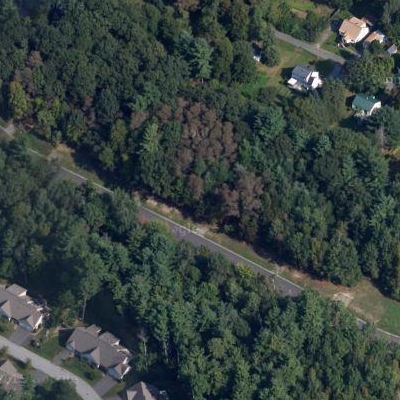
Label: eForest